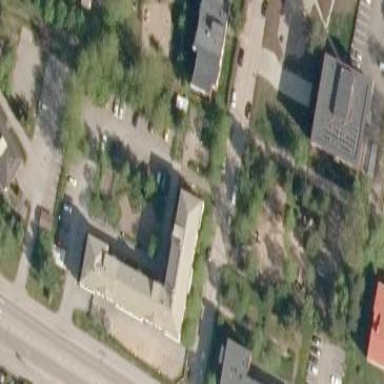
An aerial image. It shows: Image showing building with apartments.